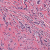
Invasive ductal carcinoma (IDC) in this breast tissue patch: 1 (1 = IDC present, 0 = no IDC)